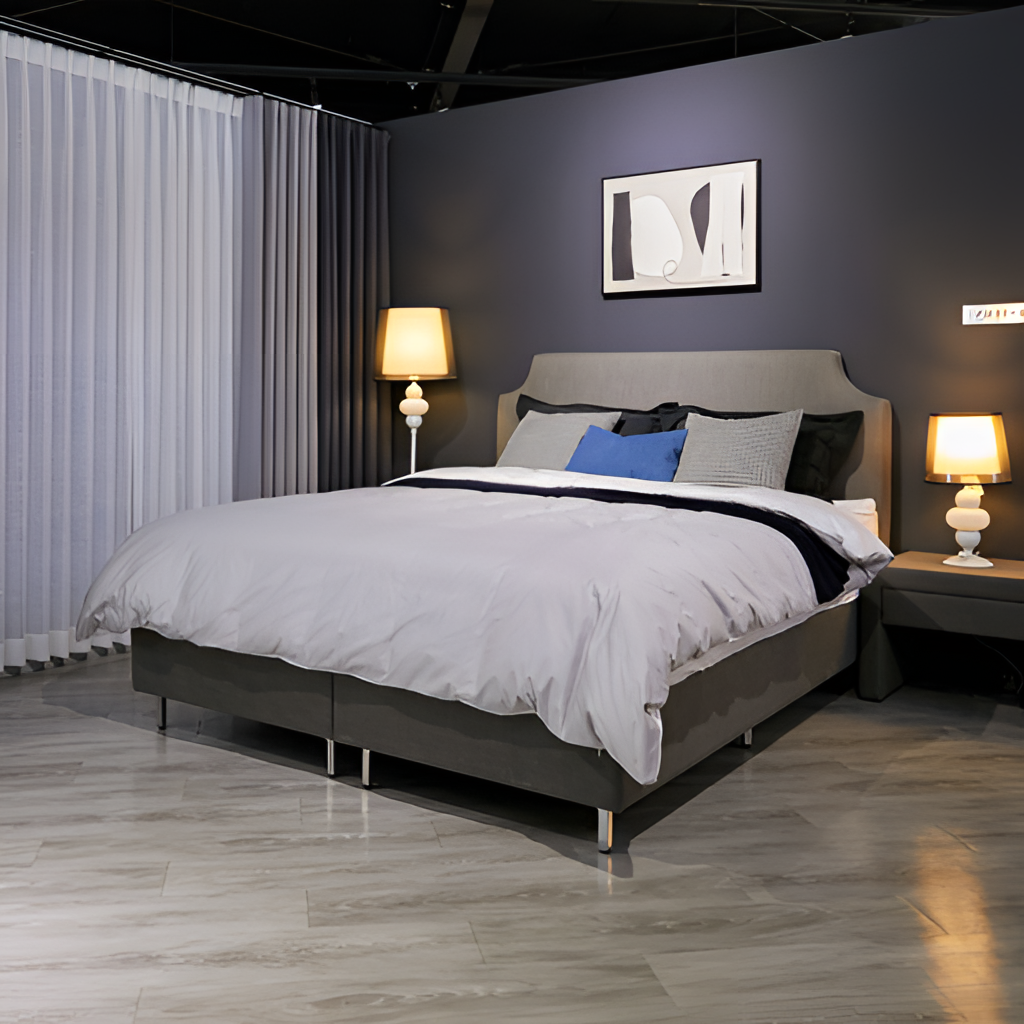
bedroom, fabric bed, contemporary, wood flooring, with plank pattern, blue paint wallpaper, with solid pattern